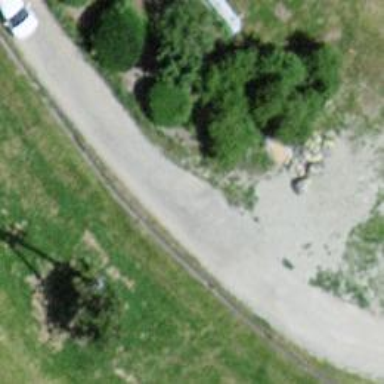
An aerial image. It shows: Gravel track with Grade 3 quality.